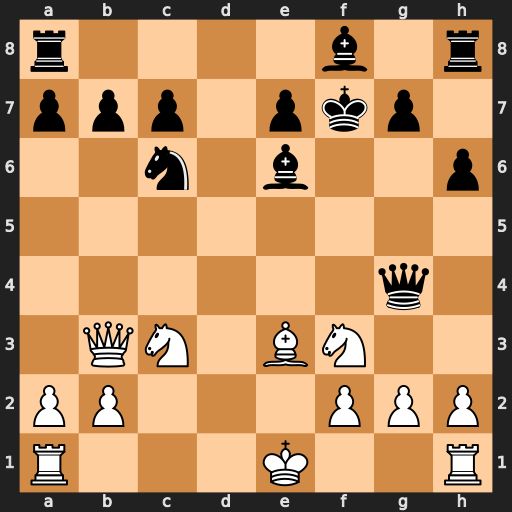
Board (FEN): r4b1r/ppp1pkp1/2n1b2p/8/6q1/1QN1BN2/PP3PPP/R3K2R
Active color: w
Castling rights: KQ
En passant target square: -
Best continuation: Qxb7 Qxg2 Ne5+